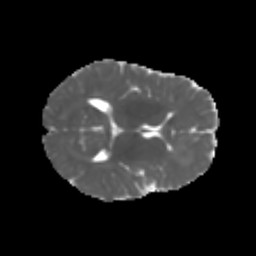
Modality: MD
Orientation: axial
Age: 7
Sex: male
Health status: healthy